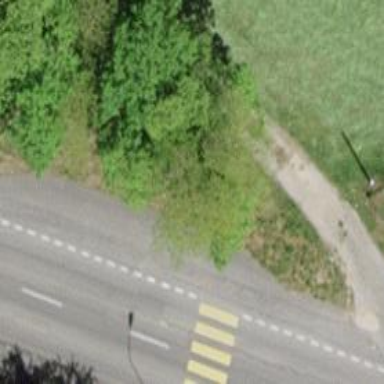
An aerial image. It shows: Bus stop with platform for public transport.